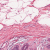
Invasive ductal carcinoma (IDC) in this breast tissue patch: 0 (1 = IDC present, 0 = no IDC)